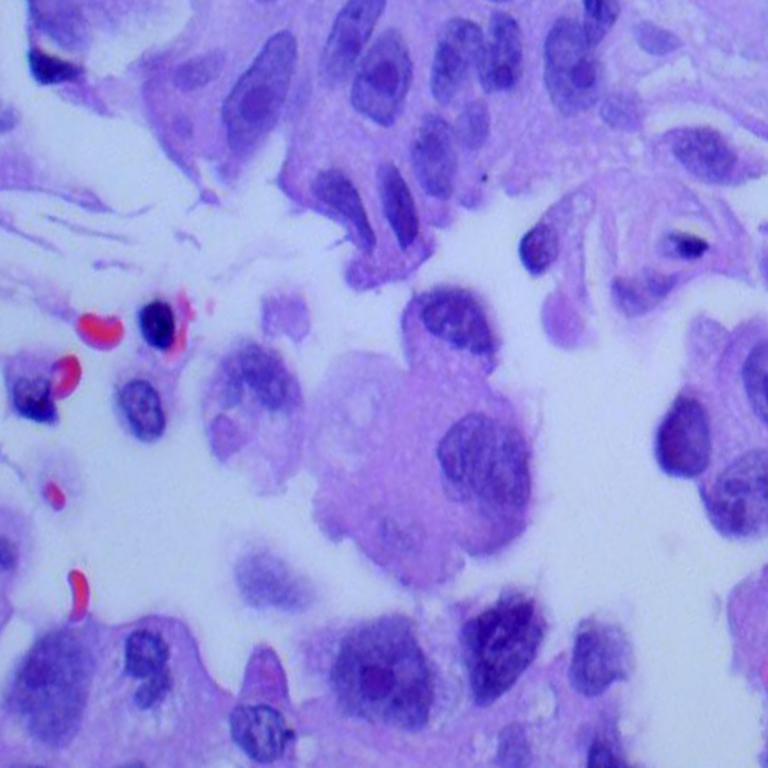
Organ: lung
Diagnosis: adenocarcinomas